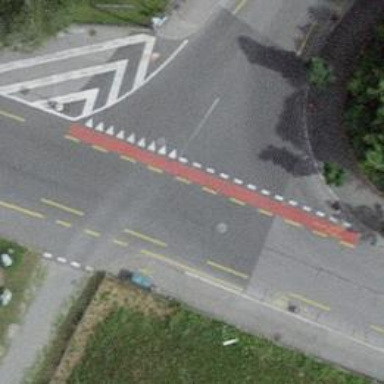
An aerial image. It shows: Residential road with asphalt surface and lane for cyclists on both sides.